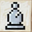
Piece: wB